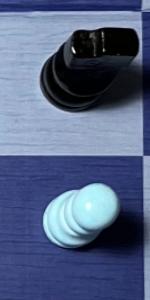
Label: Pawn_White